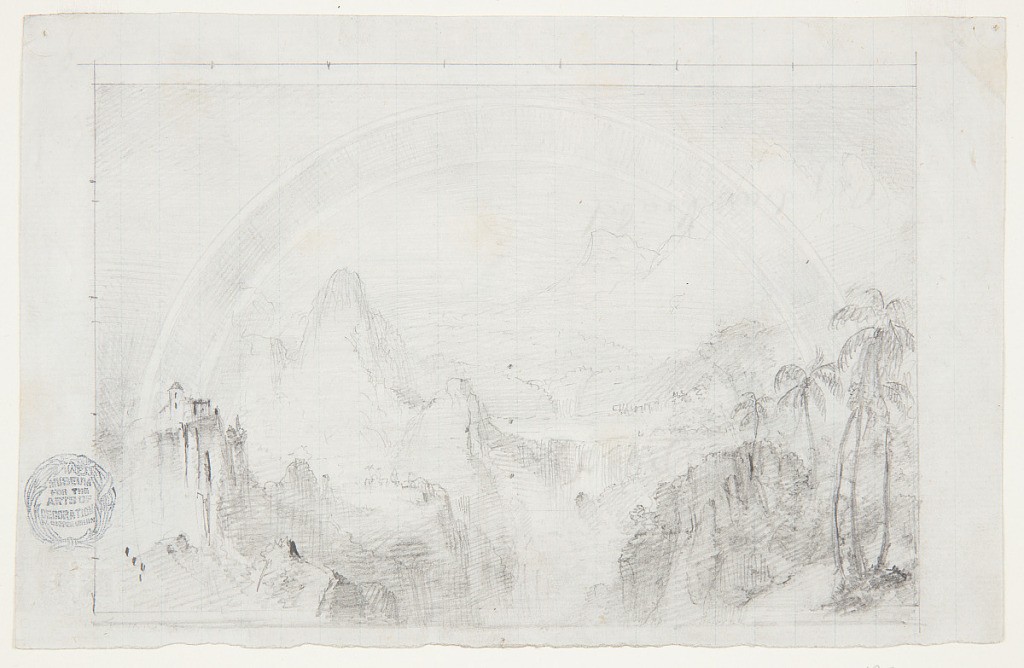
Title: Study for "Rainy Season in the Tropics"
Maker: Frederic Edwin Church, American, 1826–1900
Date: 1865–1866
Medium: Graphite on white notepad paper ruled in blue ink
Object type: Drawing
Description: Landscape sketch and preparatory study for "Rainy Season in the Tropics" showing a precipitous mountain landscape with towering pinnacles at left and colossal alpine mountains in background. Waterfall in the distance drains into a lake in middle distance, which then feeds a roaring cascade in the foreground. Flanking this enormous waterfall at left is a castle or church perched atop a cliff, while, at right, a cluster of palm trees and other foliage stands beside the suggestion of a road or path. A centrally-placed, fully-articulated double rainbow arches over the entire scene.

Verso: Architecture sketches of elevations and plans for a Mansard-roofed house, organized in boxes and sometimes numbered: shown vertically at bottom is the house standing at a declivity and composed of two wings; shown horizontally in the opposite direction is the front portion of the house with a different distribution of windows; shown at various locations are several designs referring to the shape of the roof and a house plan; and shown at bottom right are two fillets supported by scroll motifs. Likely early brainstorming for Olana.